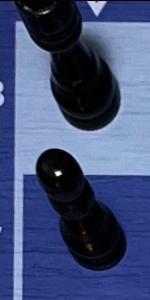
Label: Pawn_Black